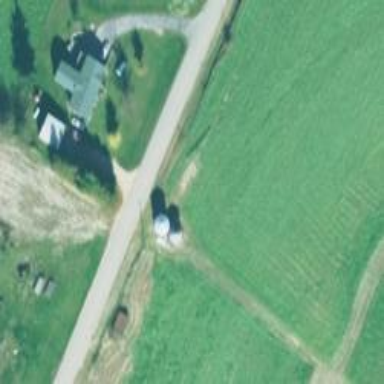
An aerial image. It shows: Silo.